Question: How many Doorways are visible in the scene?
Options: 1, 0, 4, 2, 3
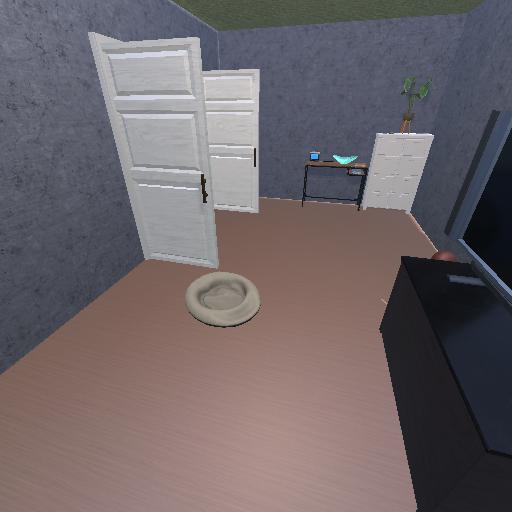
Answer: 1